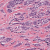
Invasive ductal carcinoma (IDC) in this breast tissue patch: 1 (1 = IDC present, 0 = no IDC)